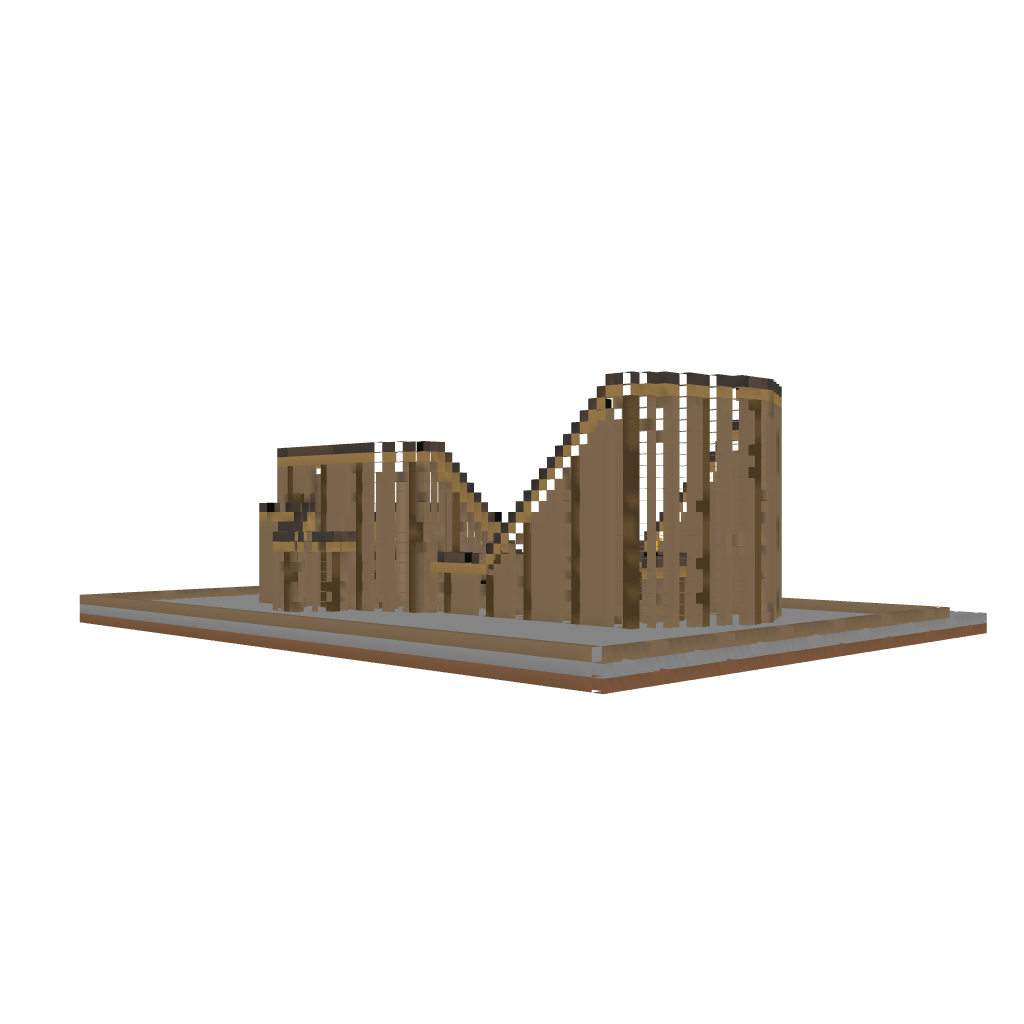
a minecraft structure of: rollercoaster